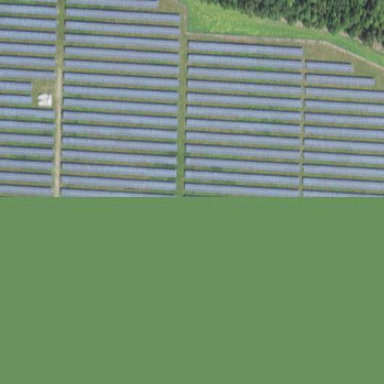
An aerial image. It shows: Industrial area with solar power plant using photovoltaic technology. The plant is surrounded by fence.